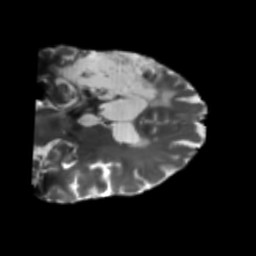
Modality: T2w
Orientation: coronal
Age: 60
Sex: male
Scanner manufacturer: siemens
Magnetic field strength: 3 T
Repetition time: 5.47 s
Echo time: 0.0854 s